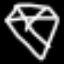
Label: diamond